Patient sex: F
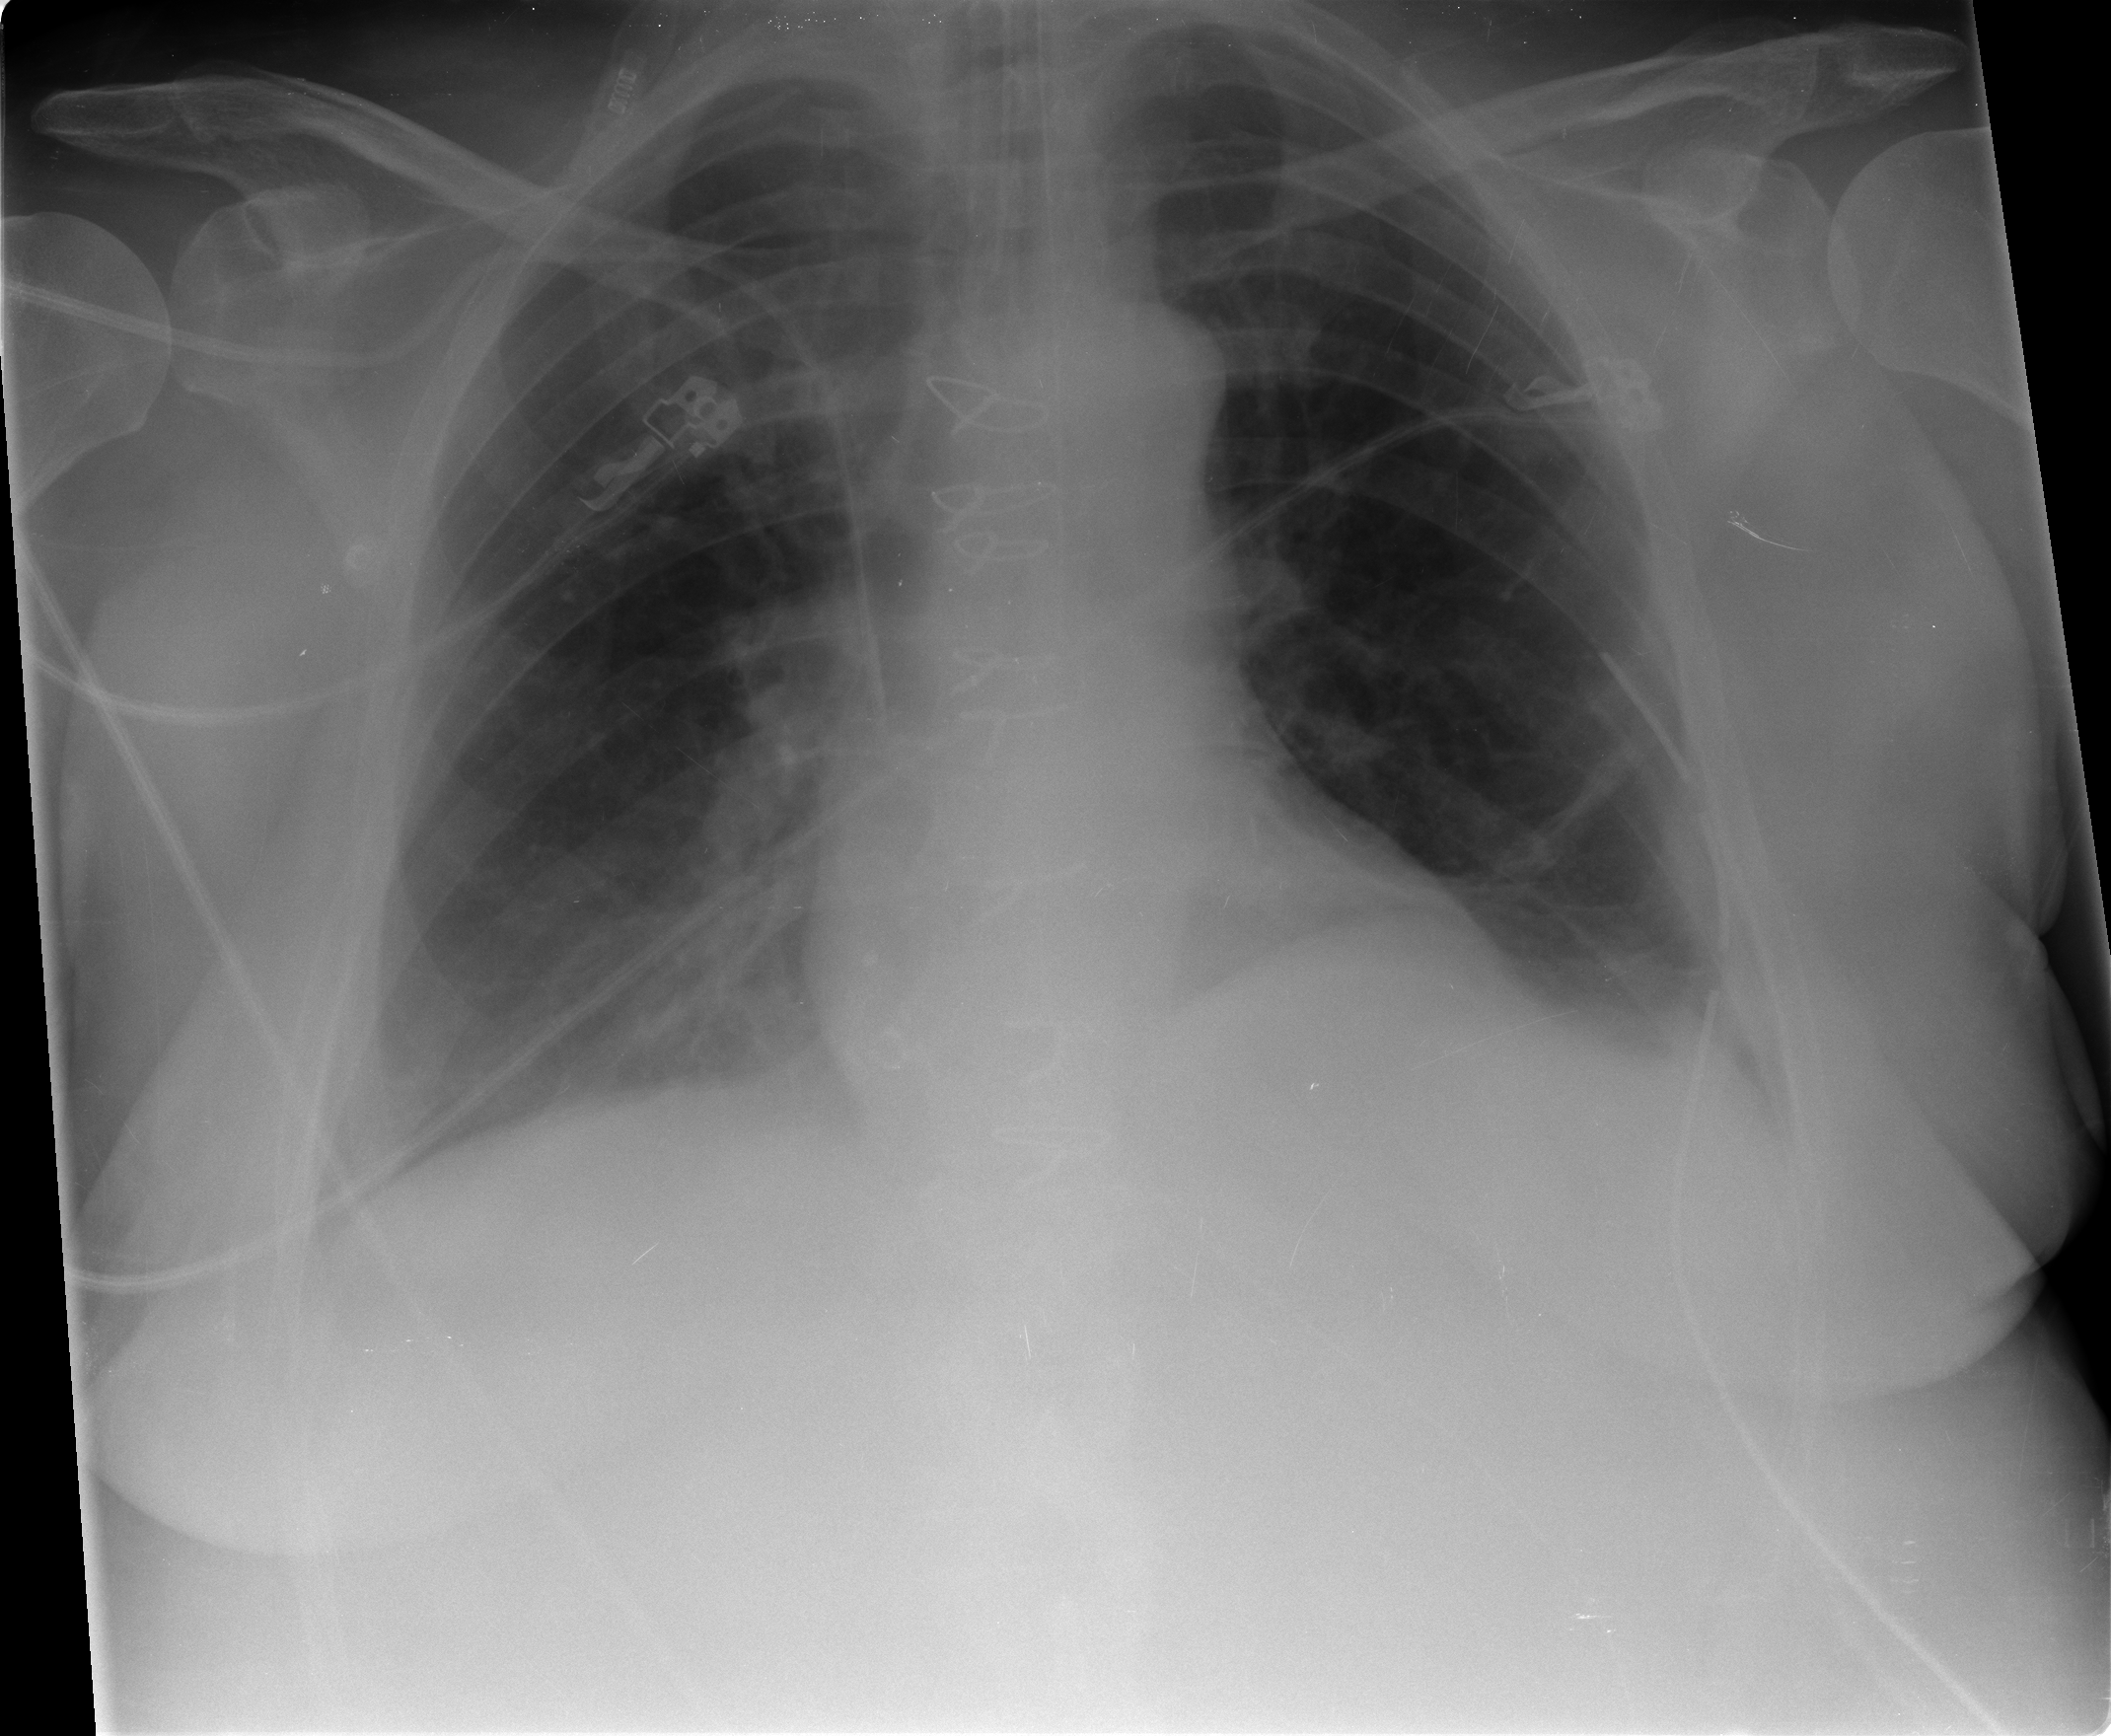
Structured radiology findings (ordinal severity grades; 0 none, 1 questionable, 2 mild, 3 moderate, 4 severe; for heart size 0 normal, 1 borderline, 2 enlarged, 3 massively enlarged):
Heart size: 0
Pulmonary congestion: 0
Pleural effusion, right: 0
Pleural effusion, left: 0
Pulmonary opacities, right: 0
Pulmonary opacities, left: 0
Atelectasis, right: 2
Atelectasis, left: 2